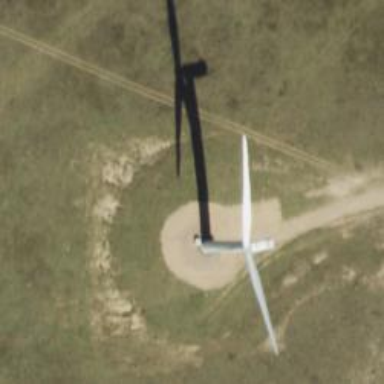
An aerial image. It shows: Wind generator powered by wind turbine.